Aerial crown-view tile of a tropical tree (Barro Colorado Island, Panama), acquired 20240716:
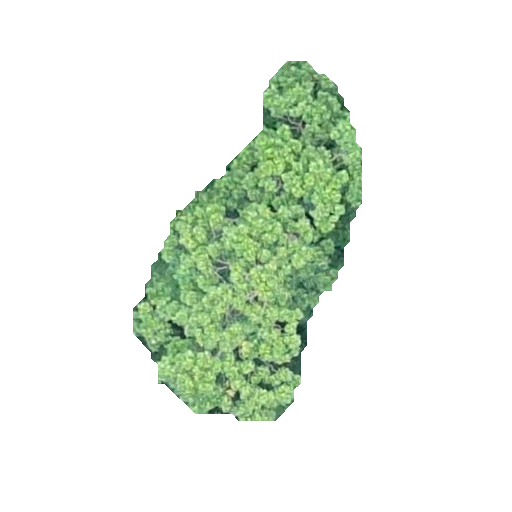
Species: Simarouba amara
GBIF accepted scientific name: Simarouba amara
Crown area: 76.112 m²